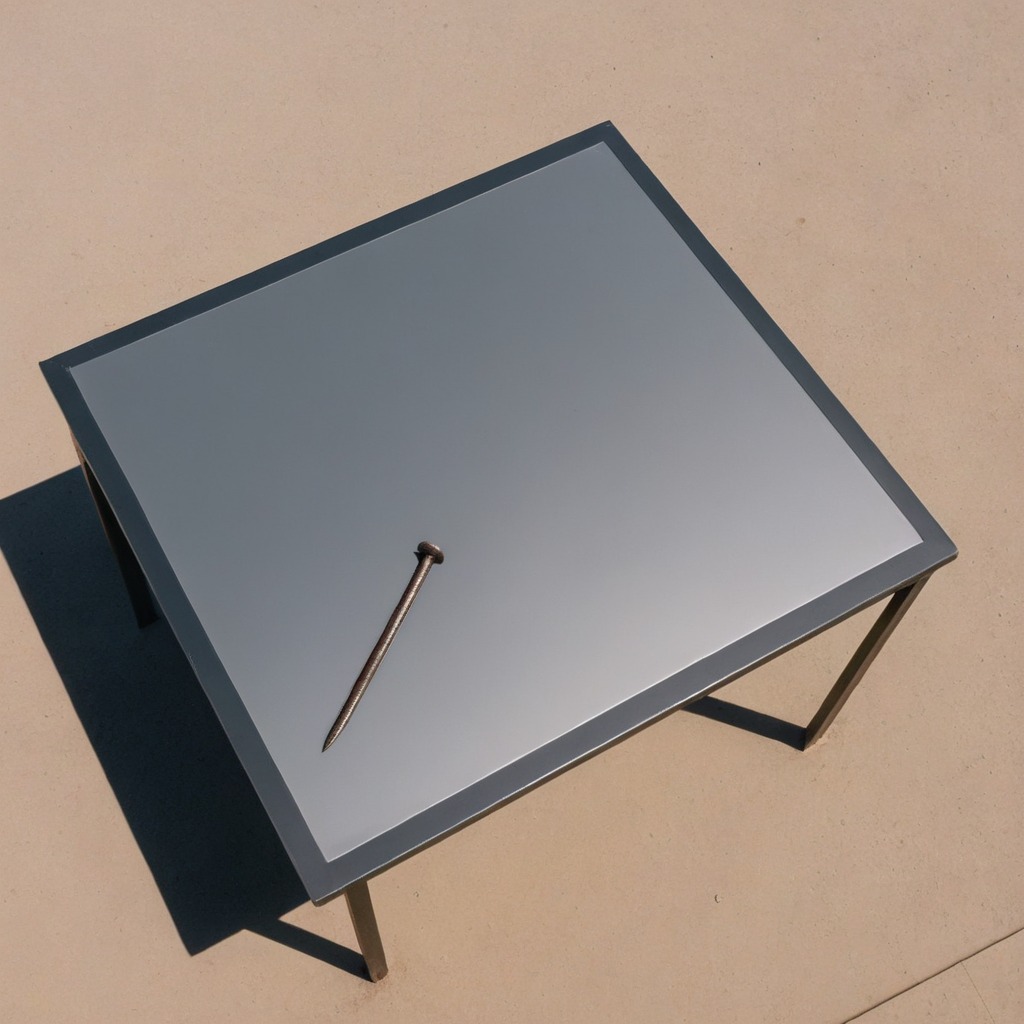
An iron nail lies on a clean utility table in a temporary outdoor tool station.